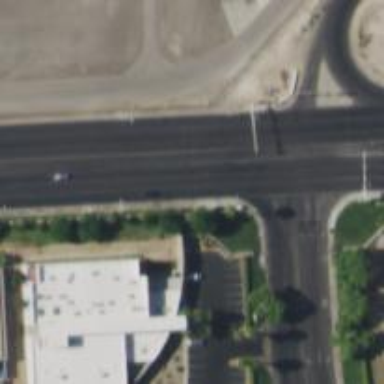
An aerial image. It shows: Solid stop line on the road marking.